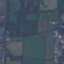
Land use / land cover class: Pasture